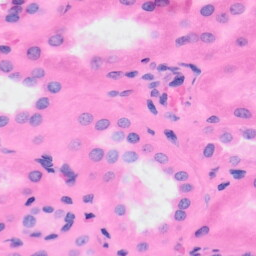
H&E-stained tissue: Kidney